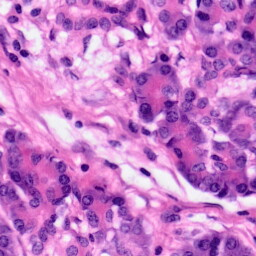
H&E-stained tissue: Pancreatic